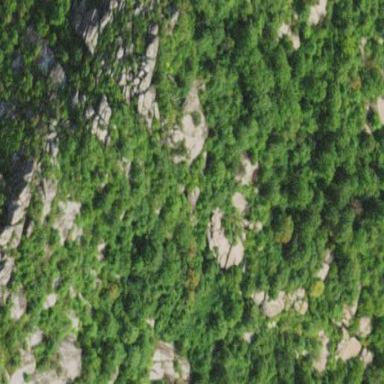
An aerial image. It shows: Landscape of bare rock.